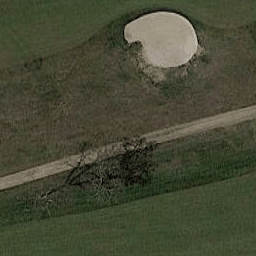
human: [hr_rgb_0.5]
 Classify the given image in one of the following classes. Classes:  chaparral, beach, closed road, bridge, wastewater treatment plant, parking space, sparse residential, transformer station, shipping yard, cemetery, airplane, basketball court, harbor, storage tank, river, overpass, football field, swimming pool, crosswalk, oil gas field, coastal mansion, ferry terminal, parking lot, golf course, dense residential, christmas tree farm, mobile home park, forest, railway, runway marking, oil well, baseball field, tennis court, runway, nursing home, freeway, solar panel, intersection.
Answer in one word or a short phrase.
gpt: golf course